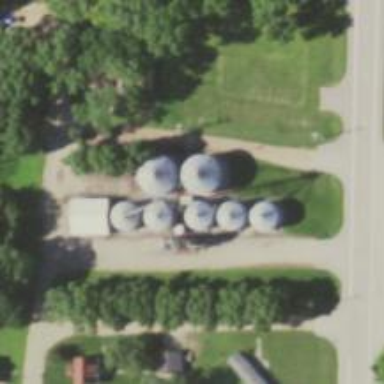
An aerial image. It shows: Silo.